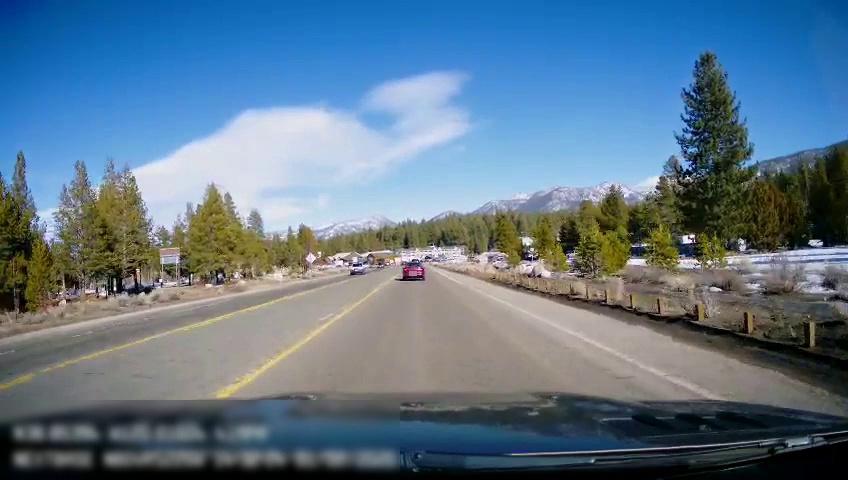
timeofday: Day
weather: Sunny
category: Drivable Space
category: Vehicles | Car
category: Vehicles | SUV
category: Lanes | Current Lane
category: Lanes | Alternate Lane
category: Lanes | Current Lane
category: Lanes | Opposite Lane